Question: What does the backup window duration setting mean when configuring an Amazon RDS instance?

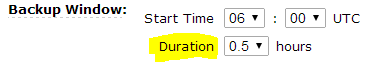
Answer: doesn't specifically ask for the time when to start take backup but instead ask for time period in which aws can trigger backup. So basically it's asking for 'backup window time'. That's why it has 2 fields
1. 'StartTime:' When can the process of backup be started.
2. 'Duration': time window in which process must start to take backup.
if I set 'start time:' and 'duration:'
Backup can start at anytime between .